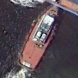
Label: civil